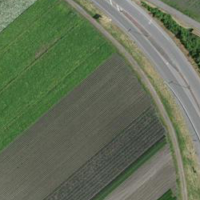
EUNIS habitat code: 54
Species observed at this site:
Lathyrus vernus